Question: I have a problem that is driving me crazy.
I have a wrapper 'div' that contains a div with some text, and an image.
The sizes of the image and the div vary.
The wrapper div adjust to the size of the larger one.
Both of them should be vertically aligned, like here:

I came across this post:
<URL>
As you can see in the fiddle right here:
<URL>
It does not work as expected
I'd be glad if someone could help me with this one.
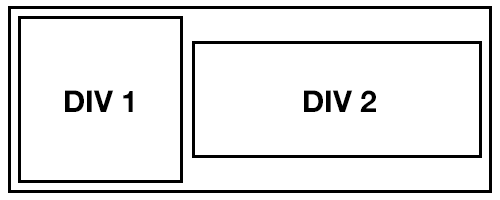
Answer: All you have to do is wrap your each content into '.container' div. <URL>